Aerial crown-view tile of a tropical tree (Barro Colorado Island, Panama), acquired 20250414:
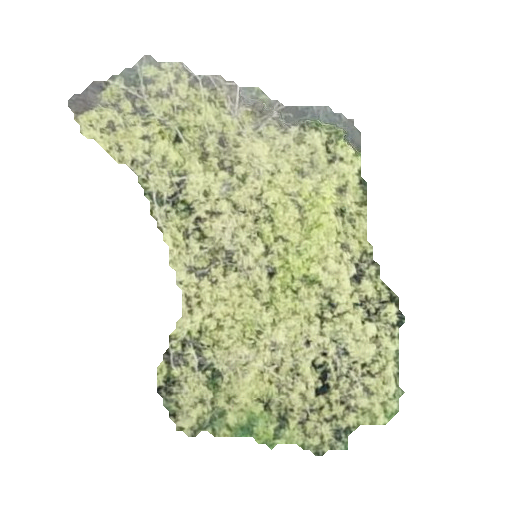
Species: Spondias mombin
GBIF accepted scientific name: Spondias mombin
Crown area: 120.114 m²